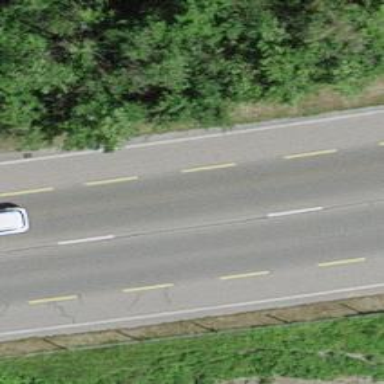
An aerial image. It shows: Unclassified road with designated cycle lane.